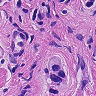
Metastatic tissue present: yes